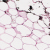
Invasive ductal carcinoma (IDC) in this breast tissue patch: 0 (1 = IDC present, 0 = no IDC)